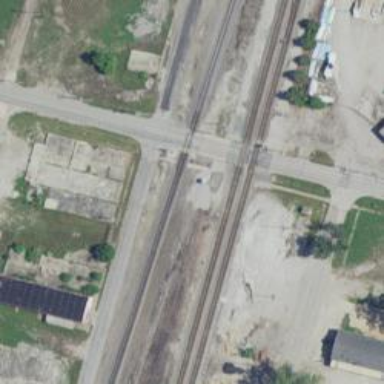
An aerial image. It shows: Railway crossing.